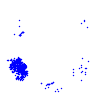
Particle: electron